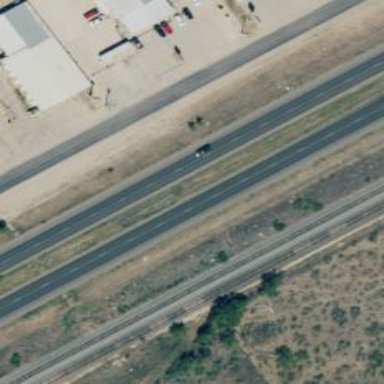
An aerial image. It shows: This image shows trunk highway that functions as expressway.